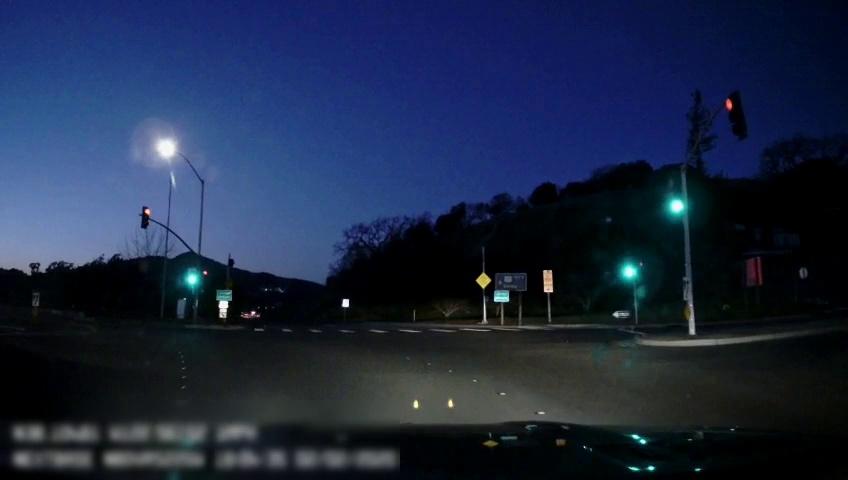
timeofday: Dusk/Dawn/Twilight
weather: Other
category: Drivable Space
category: Lanes | Alternate Lane
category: Lanes | Alternate Lane
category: Lanes | Alternate Lane
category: Lanes | Opposite Lane
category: Traffic | Lights
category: Traffic | Lights
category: Traffic | Signs
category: Traffic | Lights
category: Traffic | Lights
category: Traffic | Signs
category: Traffic | Signs
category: Traffic | Signs
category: Traffic | Signs
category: Traffic | Signs
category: Traffic | Signs
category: Traffic | Lights
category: Traffic | Signs
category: Traffic | Signs
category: Traffic | Signs
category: Traffic | Signs